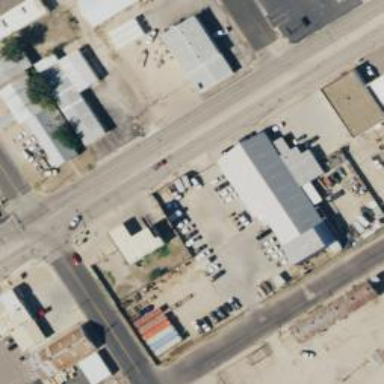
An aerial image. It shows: Alley classified as service road.